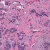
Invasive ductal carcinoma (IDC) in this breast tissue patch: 1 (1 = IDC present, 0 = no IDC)